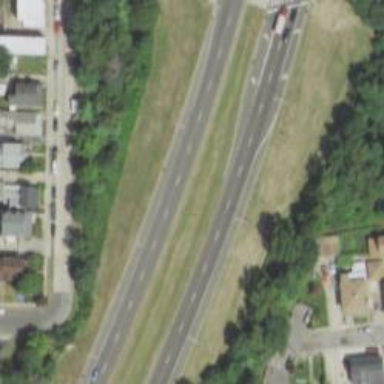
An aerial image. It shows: Asphalt trunk highway which is also expressway.